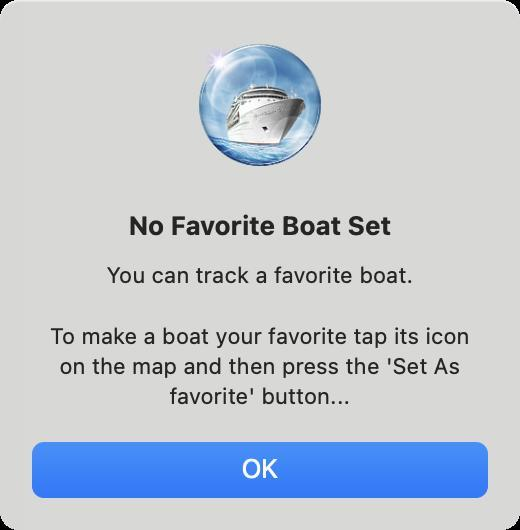
Accessibility tree:
{"name": "", "role": "AXWindow", "description": "alert", "role_description": "dialog", "value": null, "position": "734.00;224.00", "size": "260;265", "children": [{"name": null, "role": "AXImage", "description": "Boat Watch alert", "role_description": "image", "value": null, "position": "98.00;20.50", "size": "64;64", "children": []}, {"name": null, "role": "AXStaticText", "description": null, "role_description": "text", "value": "No Favorite Boat Set", "position": "18.00;104.50", "size": "224;16", "children": []}, {"name": null, "role": "AXStaticText", "description": null, "role_description": "text", "value": "You can track a favorite boat.\r\rTo make a boat your favorite tap its icon on the map and then press the 'Set As favorite' button...", "position": "18.00;130.50", "size": "224;74", "children": []}, {"name": "OK", "role": "AXButton", "description": null, "role_description": "button", "value": null, "position": "10.00;215.00", "size": "240;40", "children": []}]}